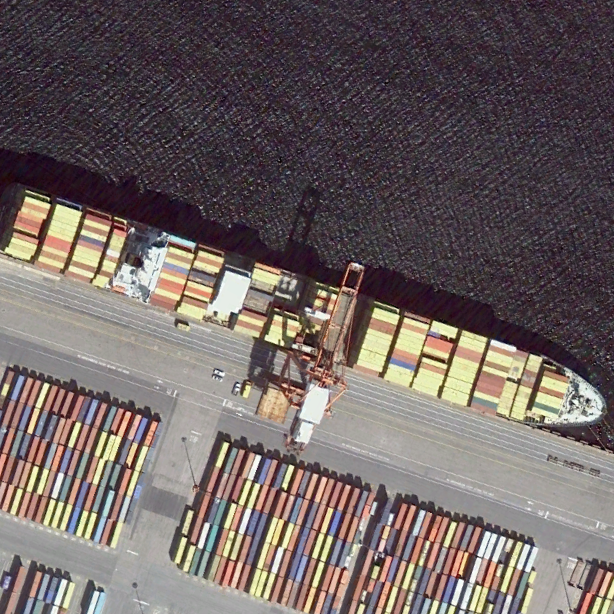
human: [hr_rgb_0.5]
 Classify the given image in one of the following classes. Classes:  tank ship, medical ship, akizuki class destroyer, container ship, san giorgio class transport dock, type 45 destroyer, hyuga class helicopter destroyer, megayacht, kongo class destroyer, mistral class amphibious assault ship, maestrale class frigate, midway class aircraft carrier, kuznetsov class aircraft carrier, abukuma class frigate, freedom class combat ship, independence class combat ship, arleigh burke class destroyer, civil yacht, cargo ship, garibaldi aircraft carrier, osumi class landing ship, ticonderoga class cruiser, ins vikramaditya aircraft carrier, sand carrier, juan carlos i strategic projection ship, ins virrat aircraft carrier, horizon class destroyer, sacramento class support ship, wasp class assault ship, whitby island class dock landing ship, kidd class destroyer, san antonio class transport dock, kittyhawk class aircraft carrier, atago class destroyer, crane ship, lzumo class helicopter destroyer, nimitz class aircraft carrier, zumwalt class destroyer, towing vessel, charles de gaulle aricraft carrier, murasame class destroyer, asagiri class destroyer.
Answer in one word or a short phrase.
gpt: Container ship